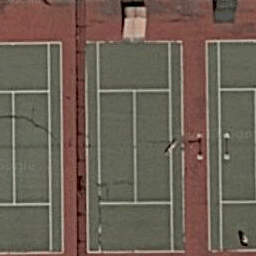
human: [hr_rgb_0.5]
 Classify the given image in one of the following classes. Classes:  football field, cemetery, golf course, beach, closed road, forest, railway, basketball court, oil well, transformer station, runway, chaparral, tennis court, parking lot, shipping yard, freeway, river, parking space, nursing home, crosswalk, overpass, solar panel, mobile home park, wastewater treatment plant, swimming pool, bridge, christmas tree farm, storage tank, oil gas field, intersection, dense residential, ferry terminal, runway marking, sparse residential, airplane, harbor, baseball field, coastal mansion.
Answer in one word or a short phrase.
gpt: tennis court